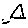
Label: triangle